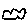
Label: cloud